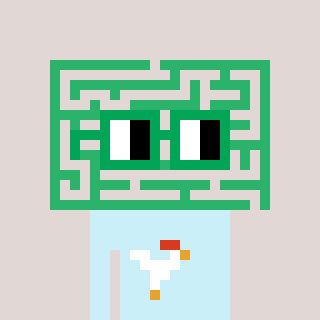
a pixel art character with square green glasses, a maze-shaped head and a cold-colored body on a warm background